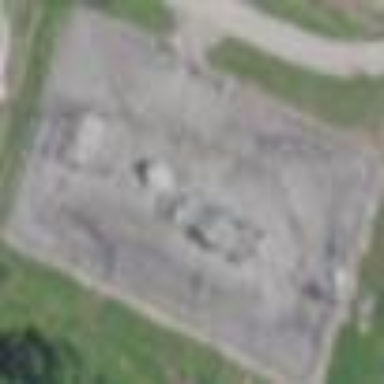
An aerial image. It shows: Power substation.